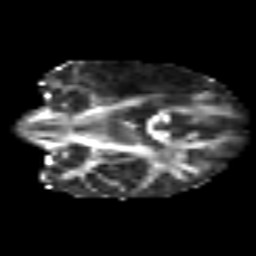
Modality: FA
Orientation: coronal
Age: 40
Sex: female
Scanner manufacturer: siemens
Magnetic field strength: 3 T
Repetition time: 6.1 s
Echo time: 0.101 s